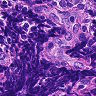
Metastatic tissue present: no